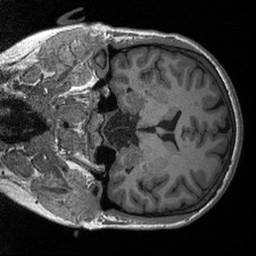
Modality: T1w
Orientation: coronal
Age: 34
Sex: female